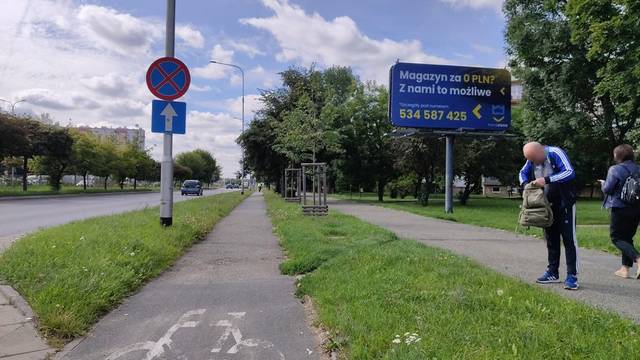
Region: Germany
Coordinates: 51.083, 17.045